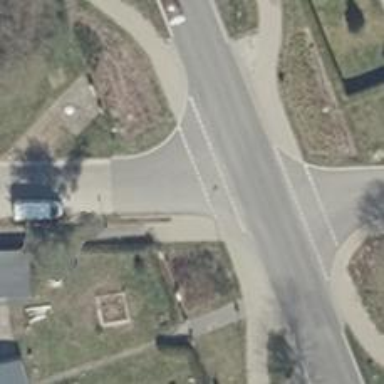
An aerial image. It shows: Road with "give way" sign.